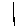
Label: line